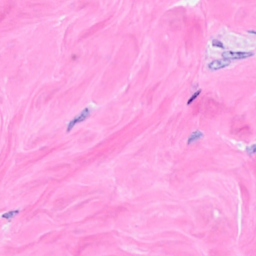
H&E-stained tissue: Breast